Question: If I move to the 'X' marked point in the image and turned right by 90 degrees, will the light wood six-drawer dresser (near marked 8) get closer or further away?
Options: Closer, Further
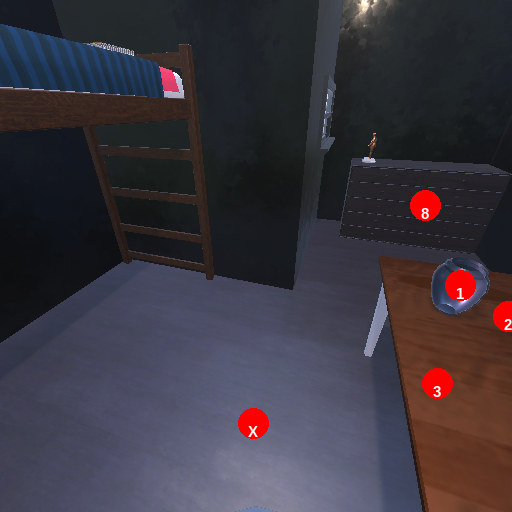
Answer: Closer